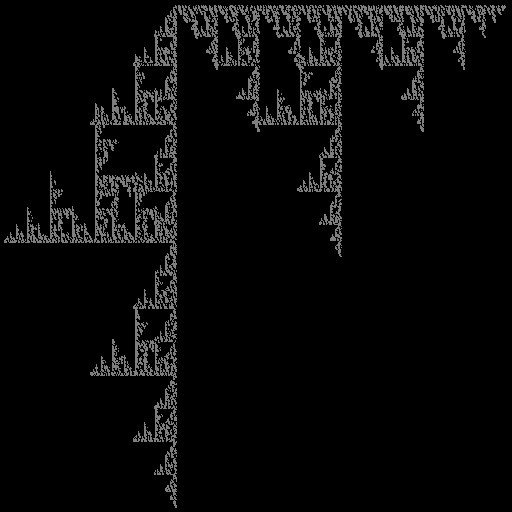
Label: binary